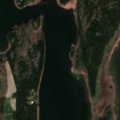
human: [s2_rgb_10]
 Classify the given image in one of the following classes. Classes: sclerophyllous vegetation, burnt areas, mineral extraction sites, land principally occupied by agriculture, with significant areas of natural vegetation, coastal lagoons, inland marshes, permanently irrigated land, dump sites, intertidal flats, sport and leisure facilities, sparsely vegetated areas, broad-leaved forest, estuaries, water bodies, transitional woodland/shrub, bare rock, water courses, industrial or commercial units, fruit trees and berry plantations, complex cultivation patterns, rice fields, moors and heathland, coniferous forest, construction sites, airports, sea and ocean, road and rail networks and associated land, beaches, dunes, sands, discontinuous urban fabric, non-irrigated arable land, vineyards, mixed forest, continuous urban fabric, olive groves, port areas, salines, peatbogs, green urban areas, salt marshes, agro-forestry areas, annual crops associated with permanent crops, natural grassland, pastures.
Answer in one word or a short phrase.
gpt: mixed forest, transitional woodland/shrub, sea and ocean